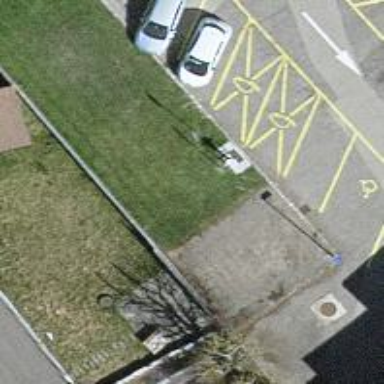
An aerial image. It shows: Charging station.